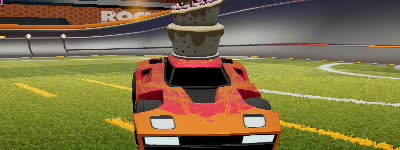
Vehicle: breakout